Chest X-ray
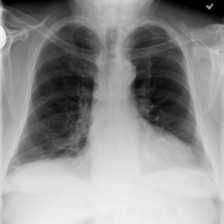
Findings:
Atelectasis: negative
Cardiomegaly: negative
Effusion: negative
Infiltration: negative
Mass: negative
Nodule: negative
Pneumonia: negative
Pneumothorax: negative
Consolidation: negative
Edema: negative
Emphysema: negative
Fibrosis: negative
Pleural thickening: negative
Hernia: negative